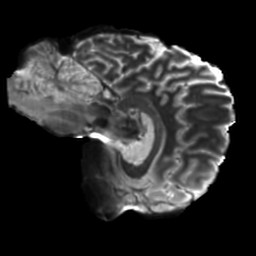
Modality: T2w
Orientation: sagittal
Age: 29
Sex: male
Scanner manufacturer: siemens
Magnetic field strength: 6.98 T
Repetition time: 7.776 s
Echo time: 0.076 s